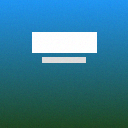
Screen state: on